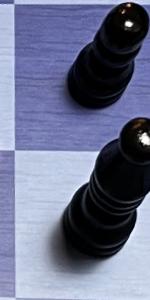
Label: Bishop_Black